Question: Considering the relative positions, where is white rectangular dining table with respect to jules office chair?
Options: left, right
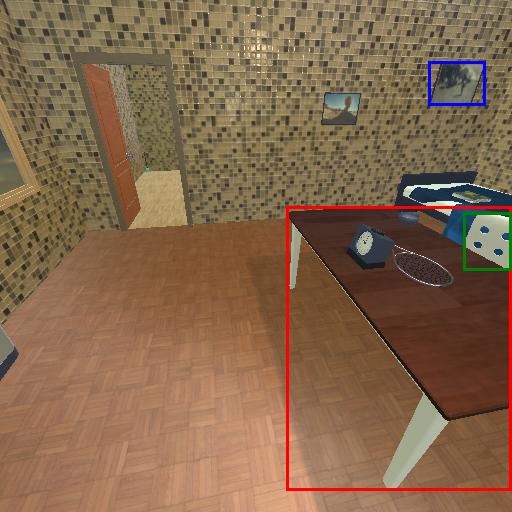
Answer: left